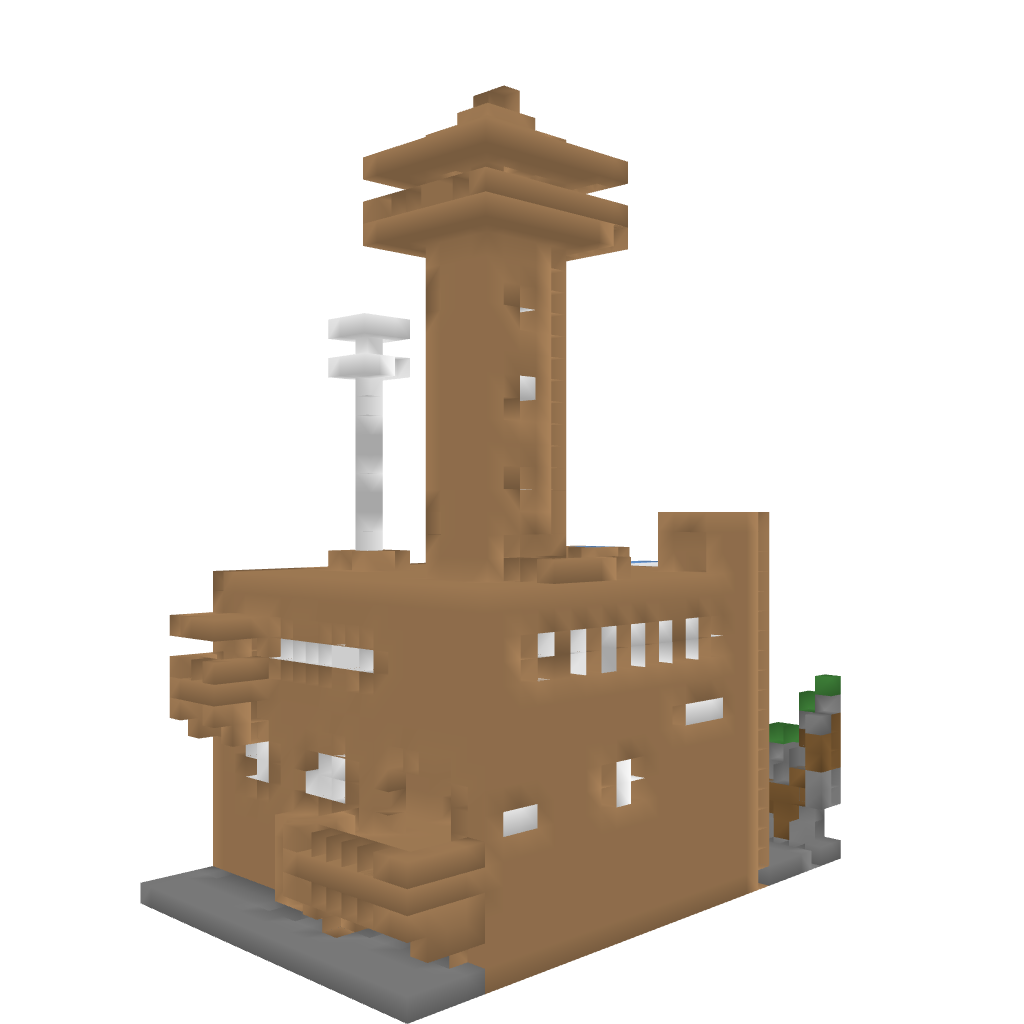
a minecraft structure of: Big Wooden House bad low quality